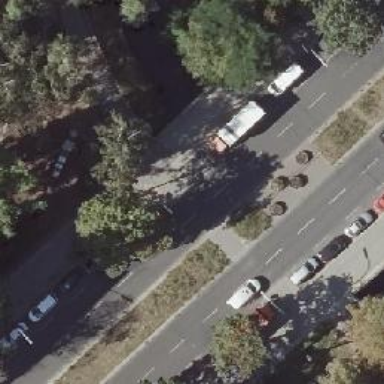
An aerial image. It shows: Unmarked crossing on footway.